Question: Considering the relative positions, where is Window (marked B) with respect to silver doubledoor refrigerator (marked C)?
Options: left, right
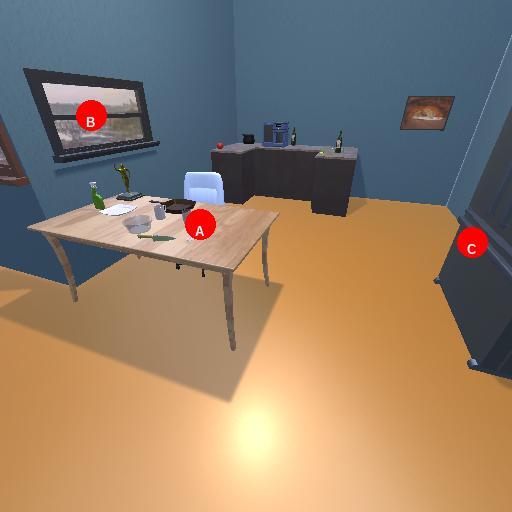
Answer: left